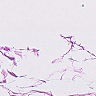
Metastatic tissue present: no